Question: I have already integrated RevMobs in my project. Now I just update it and download new sdk 5.9.0 and follow same step as before and also refer this link
<URL>
But now i can't integrate it and while importing header file
'''
#import <RevMobAds/RevMobAds.h>
'''
it gives an error.
Please help me to solve it.
Here is my snap:

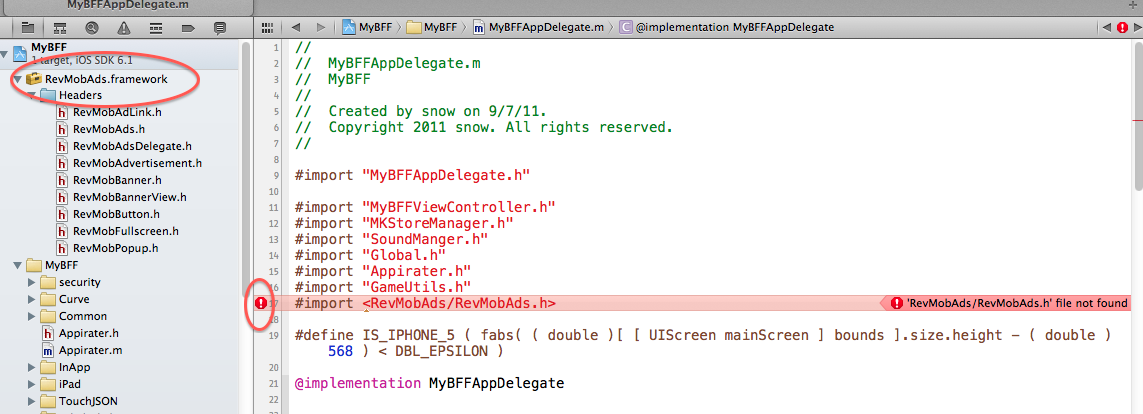
Answer: In my case When I followed steps as per SHARANYA's answer , i saw in my Build Phases there are no such files.
Then, I tried to import it in Build Phase but could not import it.
When i added the Header Search Path i got the actual problem solved.
Hope this will Help Some One.